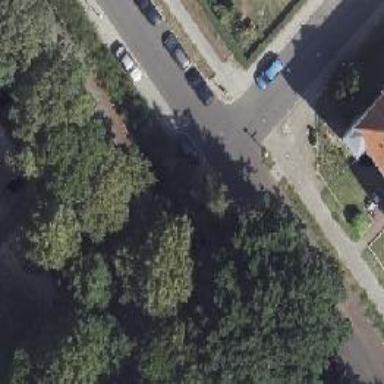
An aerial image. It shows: Residential road with asphalt surface. There is lane on the left side for parallel parking.